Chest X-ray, AP view. Patient: 42 years old, sex M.
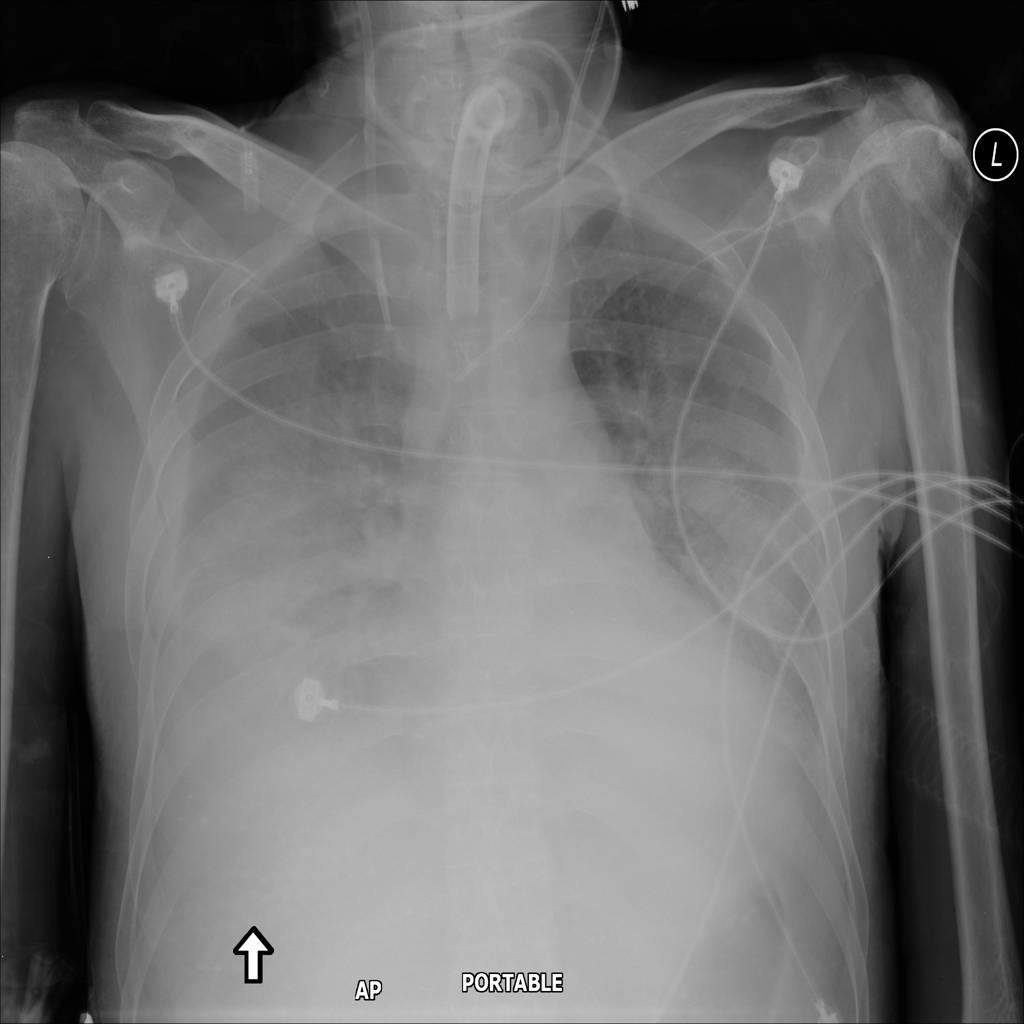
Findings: No Finding